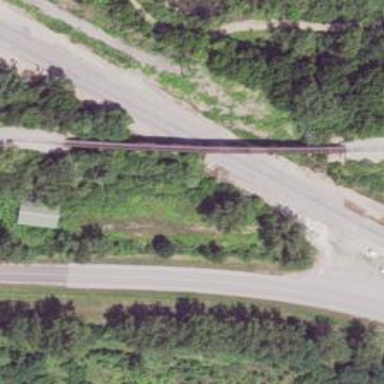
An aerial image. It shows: Bridge over single railway track.